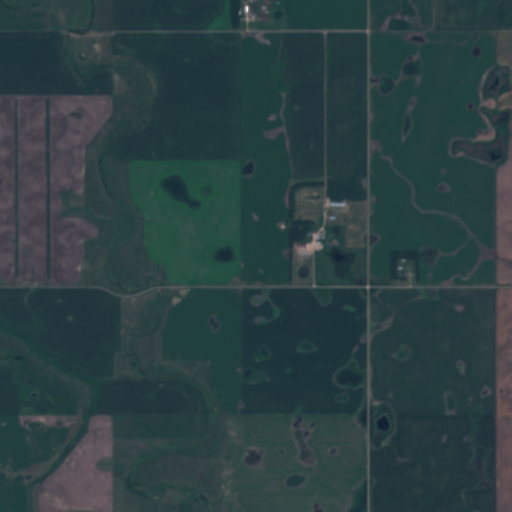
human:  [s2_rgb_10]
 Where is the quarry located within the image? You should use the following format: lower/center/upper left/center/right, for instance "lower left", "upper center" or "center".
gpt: The quarry is located in the center of the image.
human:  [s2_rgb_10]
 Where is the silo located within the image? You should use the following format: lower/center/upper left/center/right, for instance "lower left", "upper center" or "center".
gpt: The silo is located in the center of the image.
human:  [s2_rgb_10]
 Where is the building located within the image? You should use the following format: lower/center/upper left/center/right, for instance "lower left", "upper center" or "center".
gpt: The building is located in the center right of the image.
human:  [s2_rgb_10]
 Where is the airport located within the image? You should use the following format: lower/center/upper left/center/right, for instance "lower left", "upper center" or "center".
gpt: There is no airport in the image.